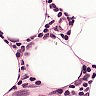
Metastatic tissue present: no